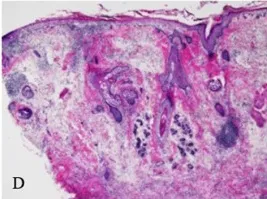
Hematoxylin and eosin (H&E) stains of cutaneous biopsies. (D) In-transit metastasis two weeks post-treatment with DPCP and pembrolizumab demonstrates lichenoid dermatitis with diffuse dermal inflammatory and fibrotic changes. No cSCC is identified (40X).
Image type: pathology (h&e)